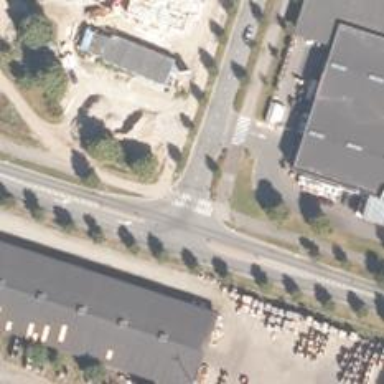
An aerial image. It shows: Road with "give way" sign.